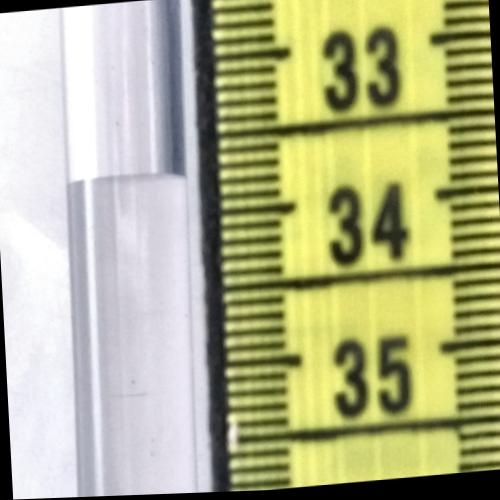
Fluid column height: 33.8 cm